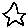
Label: star